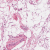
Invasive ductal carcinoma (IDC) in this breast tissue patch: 0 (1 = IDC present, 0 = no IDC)